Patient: sex M, age 76
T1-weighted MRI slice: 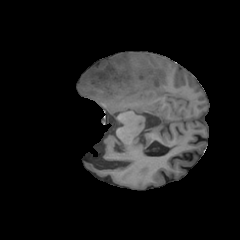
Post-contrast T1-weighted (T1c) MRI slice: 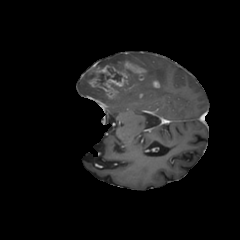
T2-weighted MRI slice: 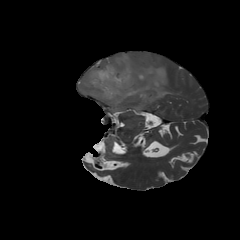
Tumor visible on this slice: yes
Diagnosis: Glioblastoma, IDH-wildtype
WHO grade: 4